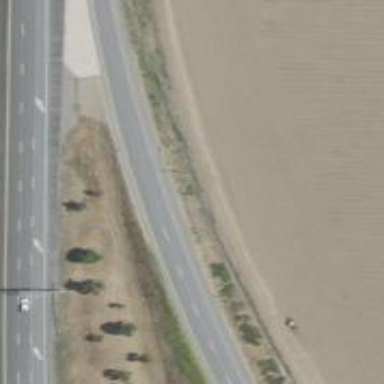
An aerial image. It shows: Trunk link road with asphalt surface.